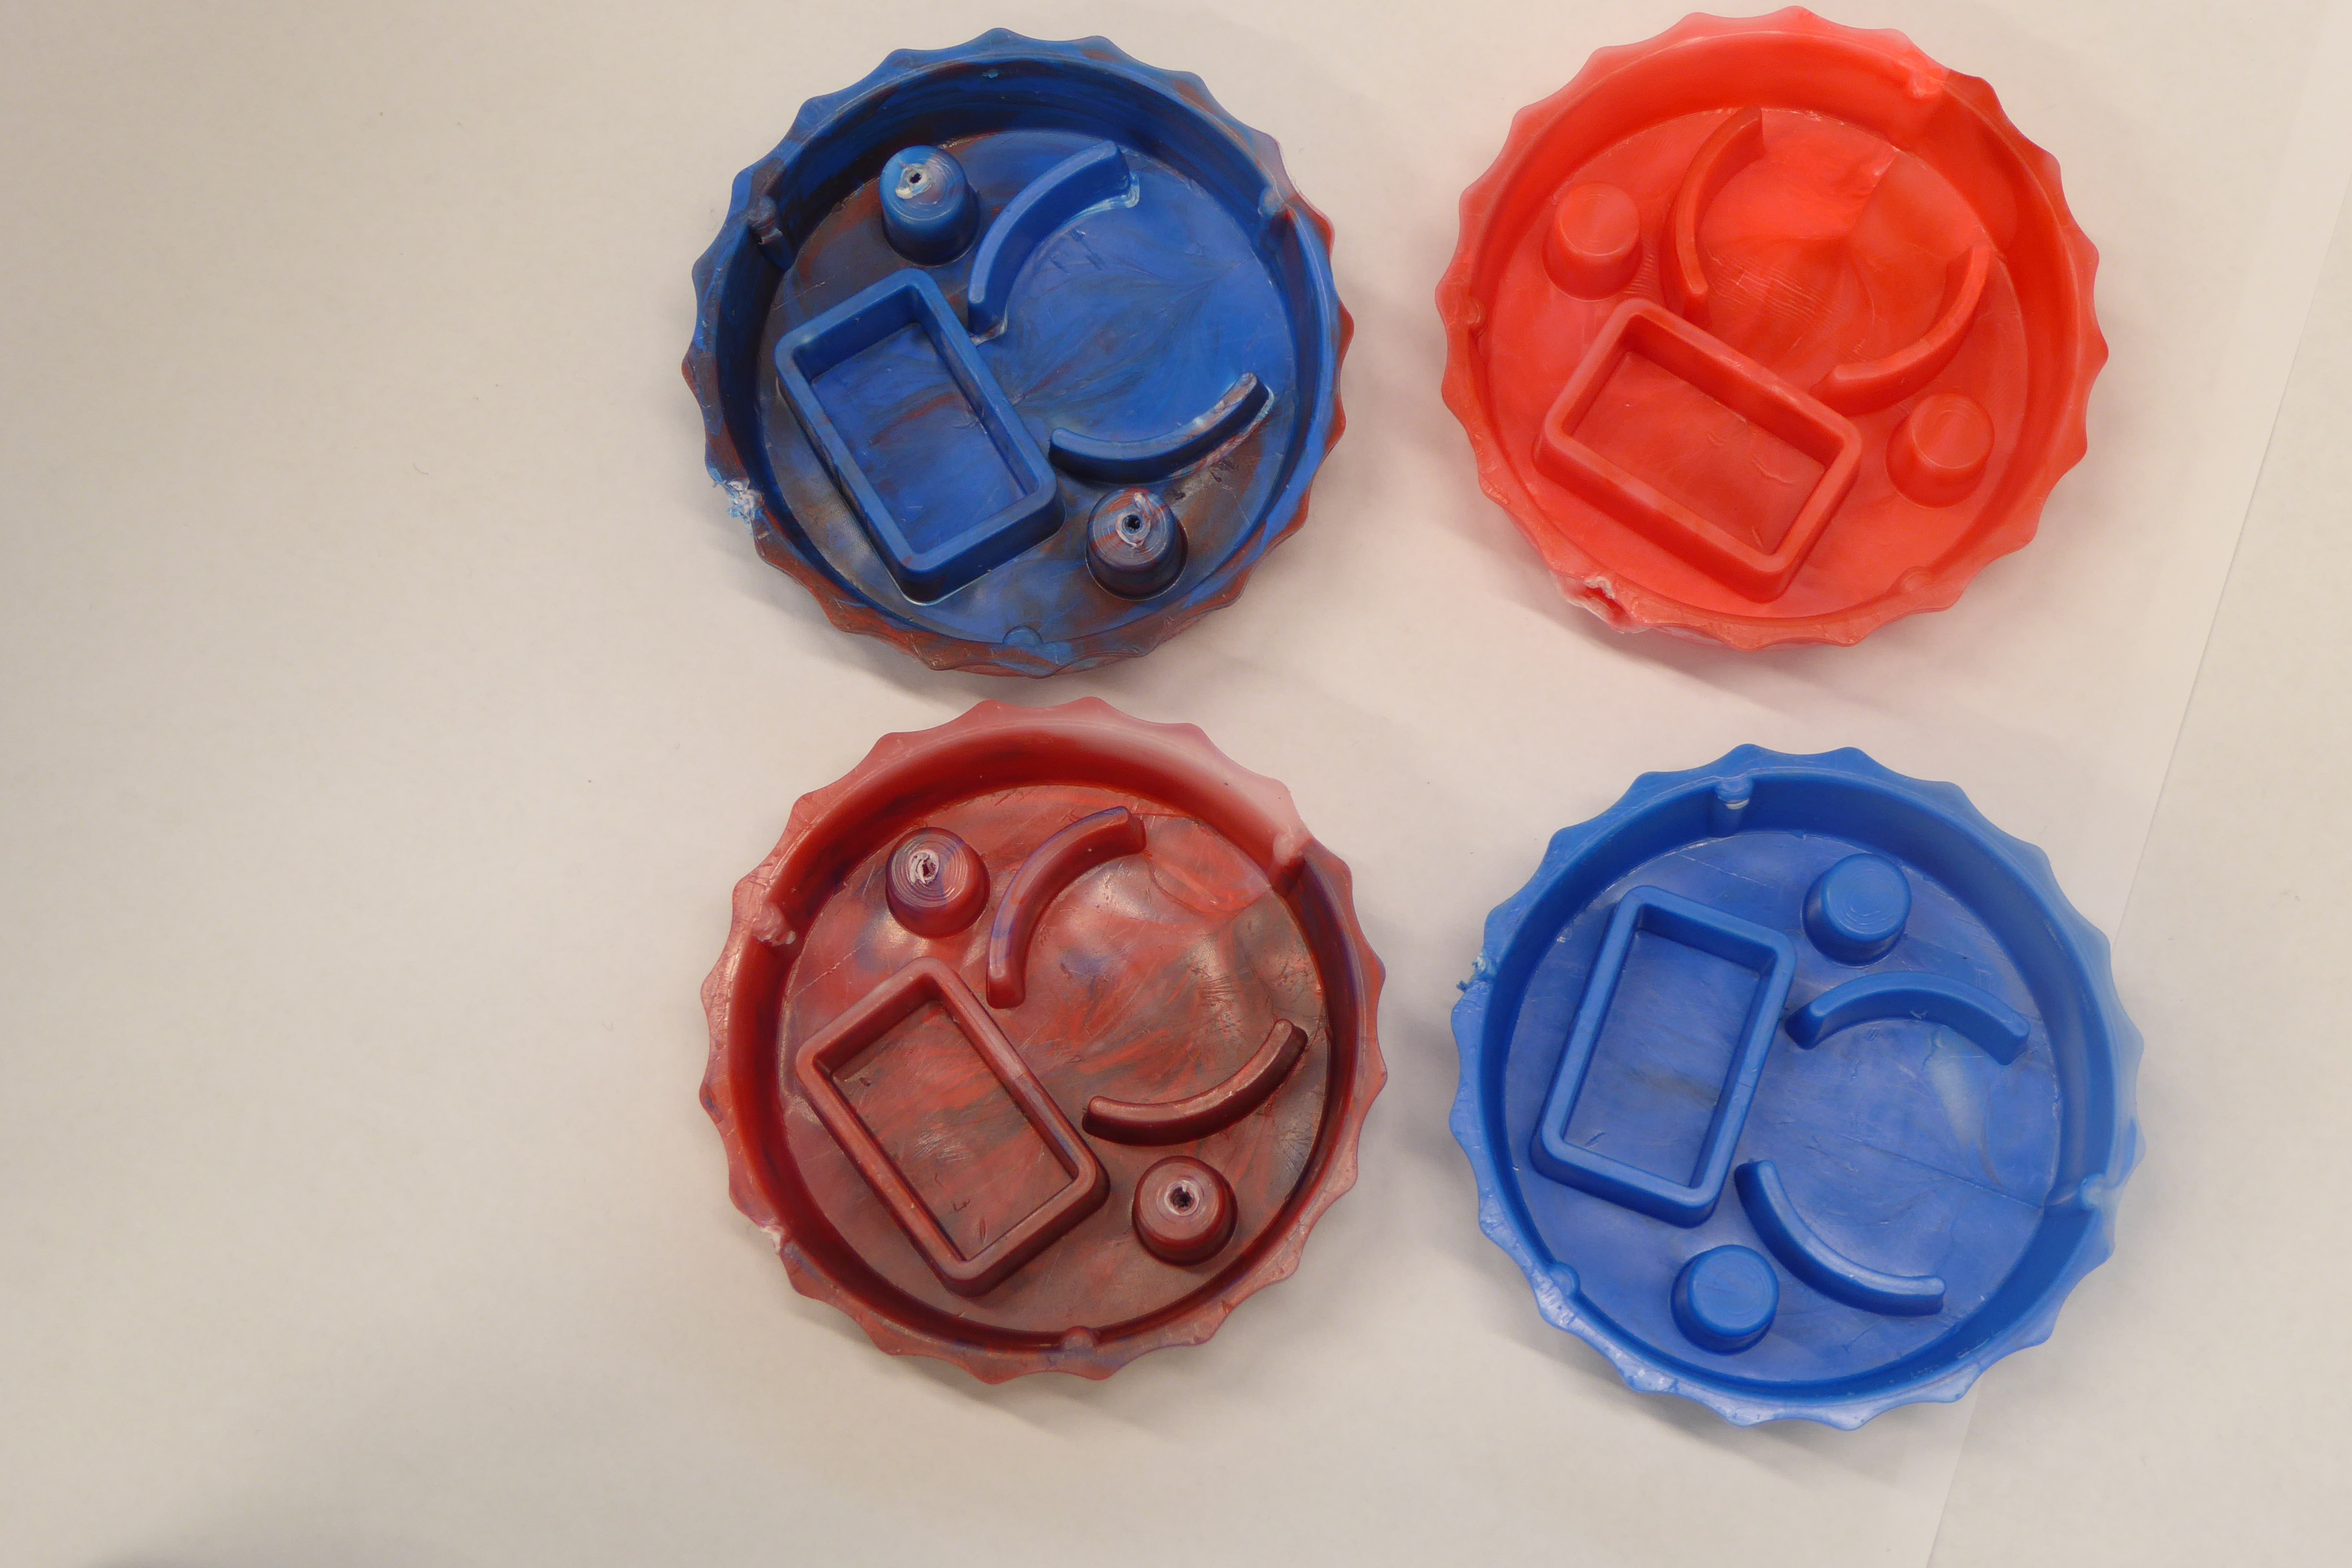
Label: Bottle Opener - Cover